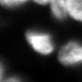
Tissue sample: ovarian
Magnification: 2.5x
Cell type: Pericytes
Senescence state: normal